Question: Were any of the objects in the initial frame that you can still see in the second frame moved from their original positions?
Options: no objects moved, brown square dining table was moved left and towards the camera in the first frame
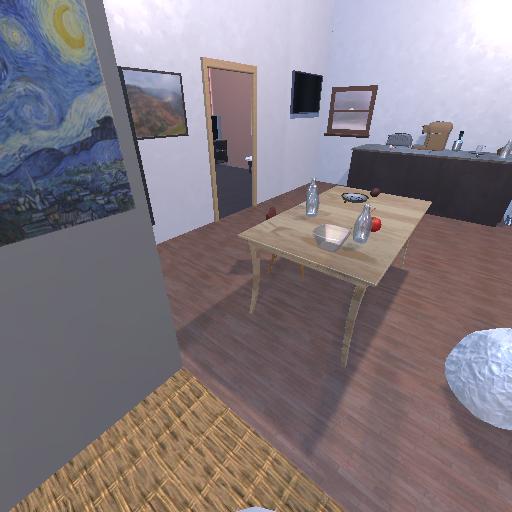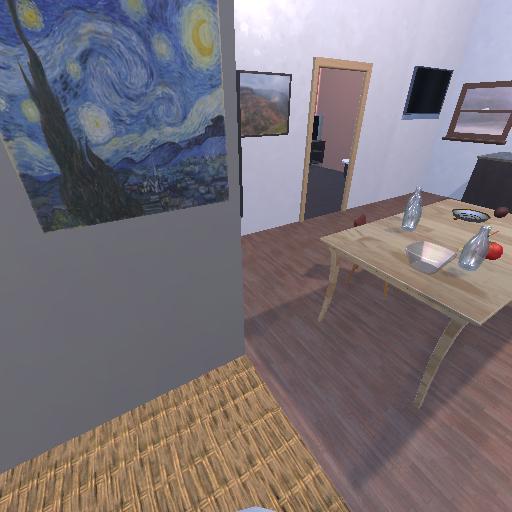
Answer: no objects moved